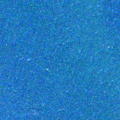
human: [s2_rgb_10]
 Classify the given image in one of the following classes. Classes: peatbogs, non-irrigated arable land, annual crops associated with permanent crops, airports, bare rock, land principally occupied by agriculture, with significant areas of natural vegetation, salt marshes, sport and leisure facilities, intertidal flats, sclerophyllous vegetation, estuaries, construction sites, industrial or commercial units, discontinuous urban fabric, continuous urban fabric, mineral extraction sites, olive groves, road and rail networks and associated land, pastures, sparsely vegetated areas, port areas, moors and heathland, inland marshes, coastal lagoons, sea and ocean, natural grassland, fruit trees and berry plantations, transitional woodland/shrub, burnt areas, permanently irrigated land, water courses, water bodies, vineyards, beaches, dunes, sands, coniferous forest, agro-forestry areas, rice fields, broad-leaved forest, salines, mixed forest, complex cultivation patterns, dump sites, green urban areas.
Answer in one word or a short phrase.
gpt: sea and ocean